Aerial crown-view tile of a tropical tree (Barro Colorado Island, Panama), acquired 20250317:
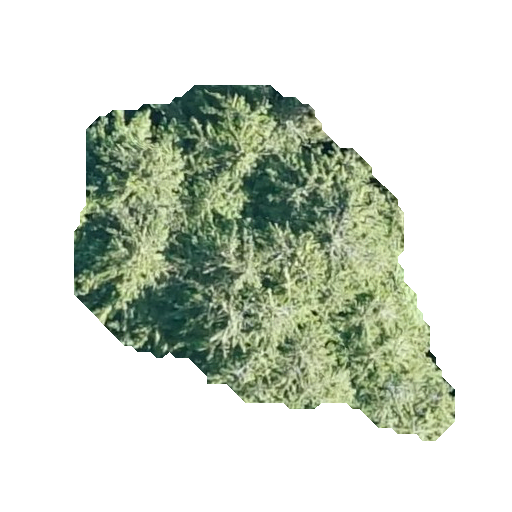
Species: Quararibea stenophylla
GBIF accepted scientific name: Quararibea stenophylla
Crown area: 133.159 m²